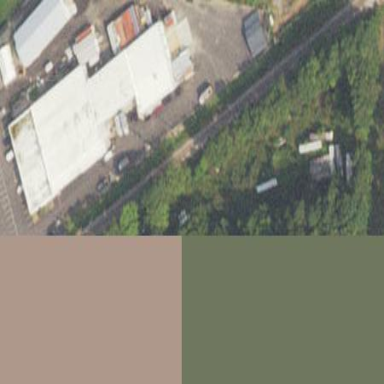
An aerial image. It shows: Building that houses furniture shop.